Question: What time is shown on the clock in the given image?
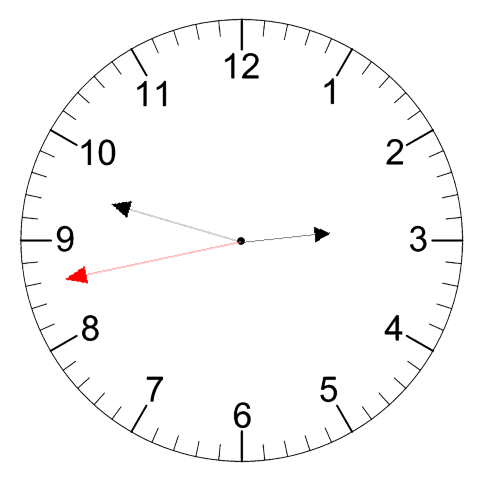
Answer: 02:47:43